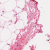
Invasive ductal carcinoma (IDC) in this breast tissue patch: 0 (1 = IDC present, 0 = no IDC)